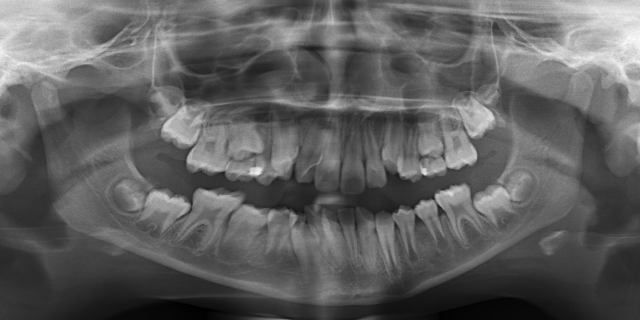
adult